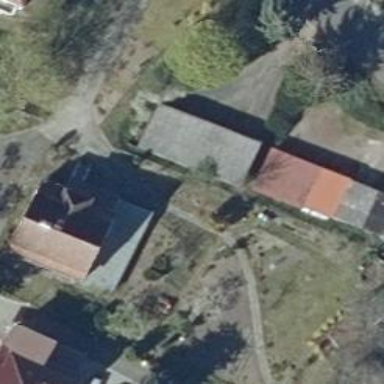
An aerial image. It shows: Group of garages.